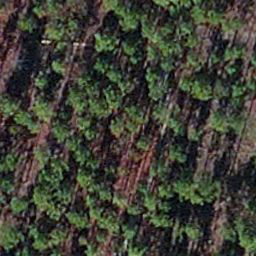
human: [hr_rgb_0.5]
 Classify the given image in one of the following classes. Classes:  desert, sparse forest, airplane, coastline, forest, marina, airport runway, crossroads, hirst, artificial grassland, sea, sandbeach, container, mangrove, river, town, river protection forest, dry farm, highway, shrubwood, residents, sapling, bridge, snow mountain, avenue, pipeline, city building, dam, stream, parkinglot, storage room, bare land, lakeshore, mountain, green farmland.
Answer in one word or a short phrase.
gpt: sapling